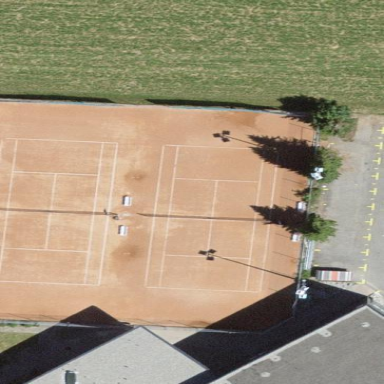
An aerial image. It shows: Tennis court on pitch.